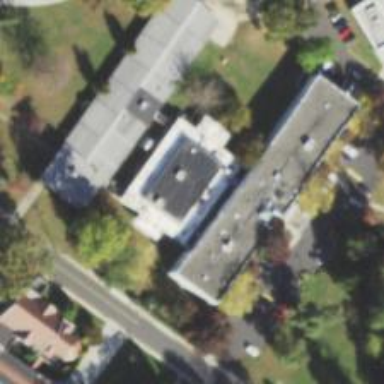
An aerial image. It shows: School.